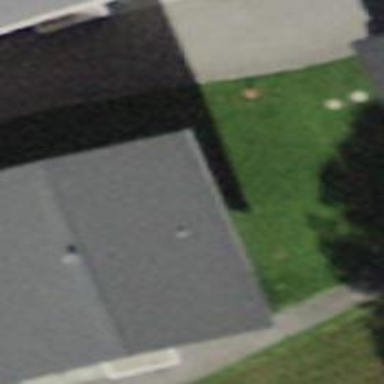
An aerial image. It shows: Tan house with gabled roof oriented along one side.